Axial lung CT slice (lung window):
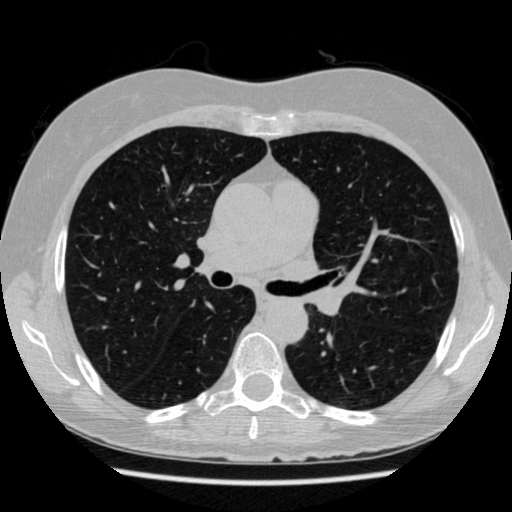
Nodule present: no